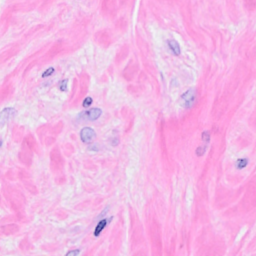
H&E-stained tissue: Breast